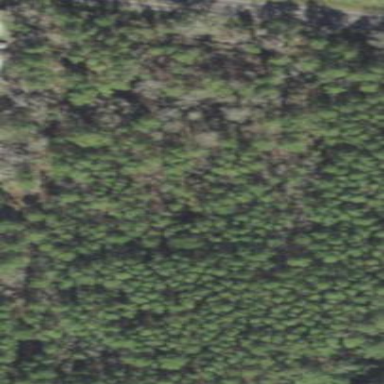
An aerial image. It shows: Mixed leaf woodland.